Question: I have run into what seems like an error with either PostgreSQL or the Devart database connection library. The following is a simple test app I created:
'''
using System;
using System.Collections.Generic;
using System.Linq;
using System.Text;
using System.Threading.Tasks;
namespace DateTimeOffsetTest
{
class Program
{
static void Main(string[] args)
{
using (var context = new Context())
{
var e = new Ent() { CreatedOn = DateTimeOffset.Now };
Console.WriteLine(e.CreatedOn.UtcDateTime.Ticks);
context.Ents.Add(e);
context.SaveChanges();
}
using (var context = new Context())
{
var ent = context.Ents.Single();
Console.WriteLine(ent.CreatedOn.UtcDateTime.Ticks);
Console.Read();
context.Ents.Remove(ent);
context.SaveChanges();
}
}
}
}
'''
I would expect that the two lines being written to the console would be the same, but the second one always has a 0 in the last digit. Example:

Is this a precision issue with the way PostgreSQL is setup and if so, can I change that somehow? This test works fine if I am using SqlServer as my database.
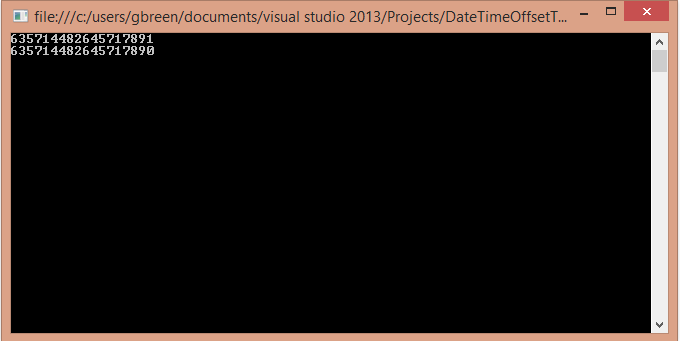
Answer: If CreatedOn is a PostgreSQL timestamp the precision is 1 microsecond. 1 tick is .1 microseconds.